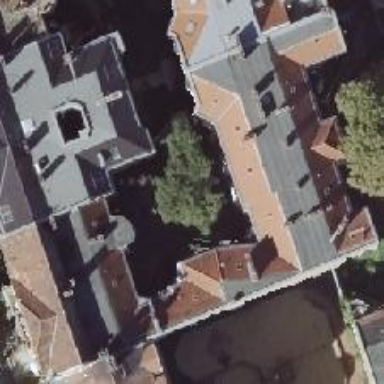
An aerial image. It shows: Residential building with unique double saltbox roof shape.